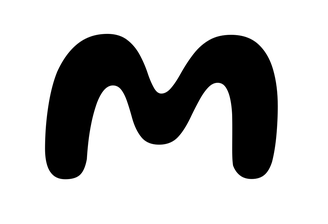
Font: Gluten_Medium